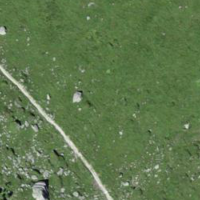
EUNIS habitat code: 26
Species observed at this site:
Rhododendron ferrugineum
Sempervivum montanum